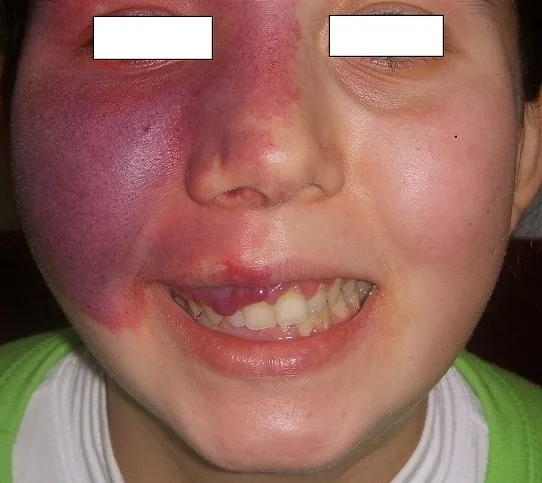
Congestive skin lesion (port wine stain) is seen on right nasal, periorbital, frontal and maxillary areas corresponding to trigeminal nevre area. Also evident gingival hyperplasia is remarkable at the same side.
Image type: medical_photograph (skin_photograph)